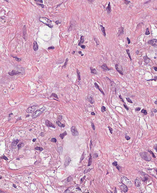
Tumor epithelial tissue: no
Tumor-associated stroma tissue: yes
Normal tissue: no